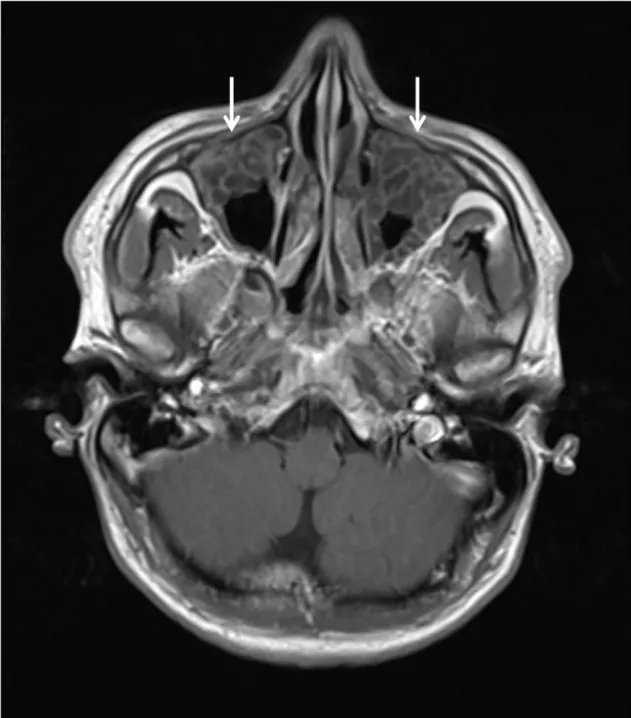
(b) MRI Head (T1 weighted with contrast) showing extensive loculated sinusitis (marked).
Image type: radiology (mri)